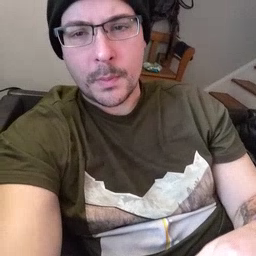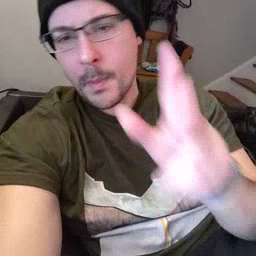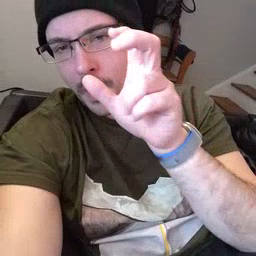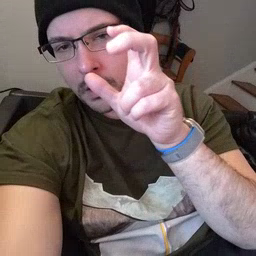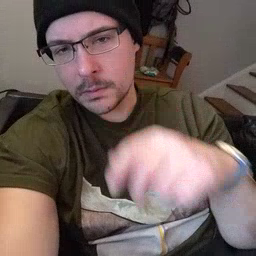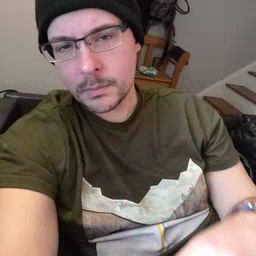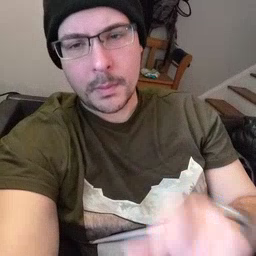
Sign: bug